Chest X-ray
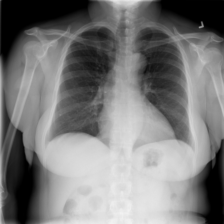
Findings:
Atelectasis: negative
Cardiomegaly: negative
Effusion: negative
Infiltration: negative
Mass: negative
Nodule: positive
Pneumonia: negative
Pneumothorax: negative
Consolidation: negative
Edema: negative
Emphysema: negative
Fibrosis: negative
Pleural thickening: negative
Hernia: negative